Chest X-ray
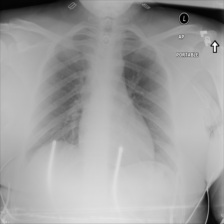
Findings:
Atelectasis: negative
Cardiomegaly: negative
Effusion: negative
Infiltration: negative
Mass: negative
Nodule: negative
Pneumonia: negative
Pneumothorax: negative
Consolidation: negative
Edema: negative
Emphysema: negative
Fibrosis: negative
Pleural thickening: negative
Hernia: negative